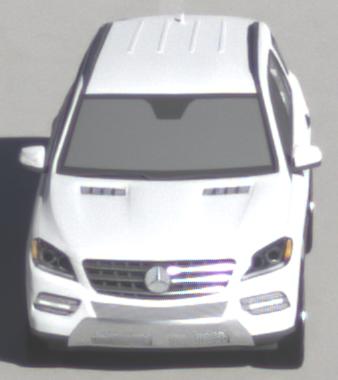
Make: Mercedes-Benz
Model: ML 350
Detailed model: M-Class (166)
Model produced from: 2011/11
Model produced until: 2014/10
Doors: 5
Color: white
Road condition: dry road
Daytime: morning or afternoon
Contrast: high contrast